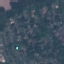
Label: Residential